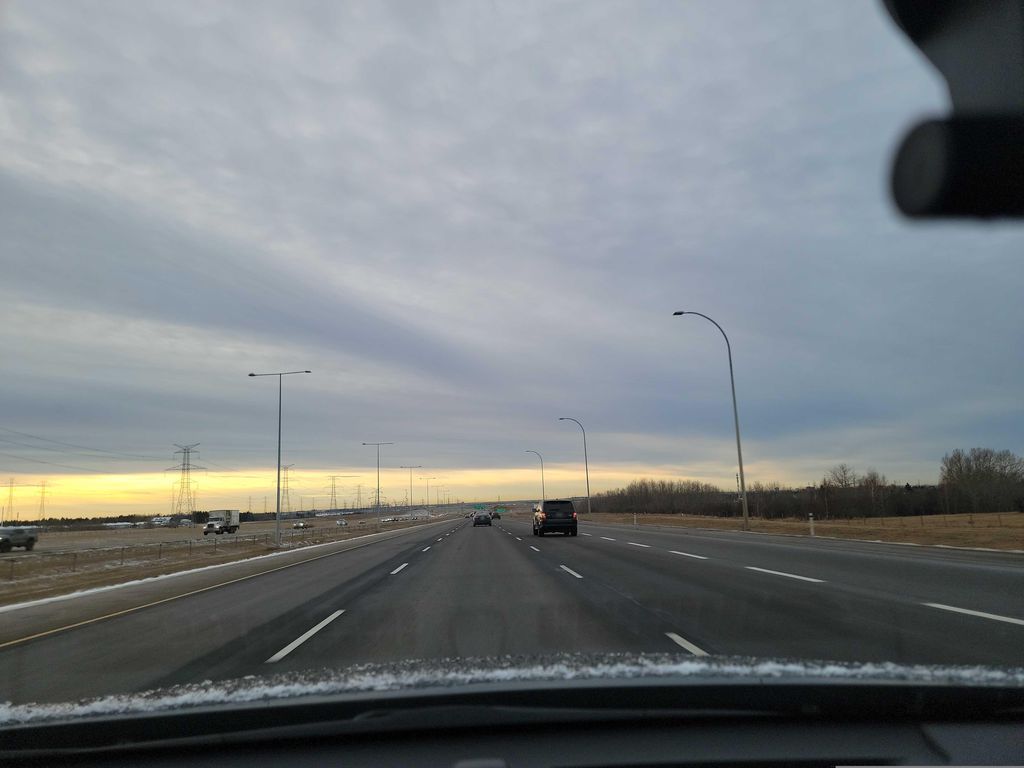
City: edmonton